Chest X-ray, AP view. Patient: 33 years old, sex M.
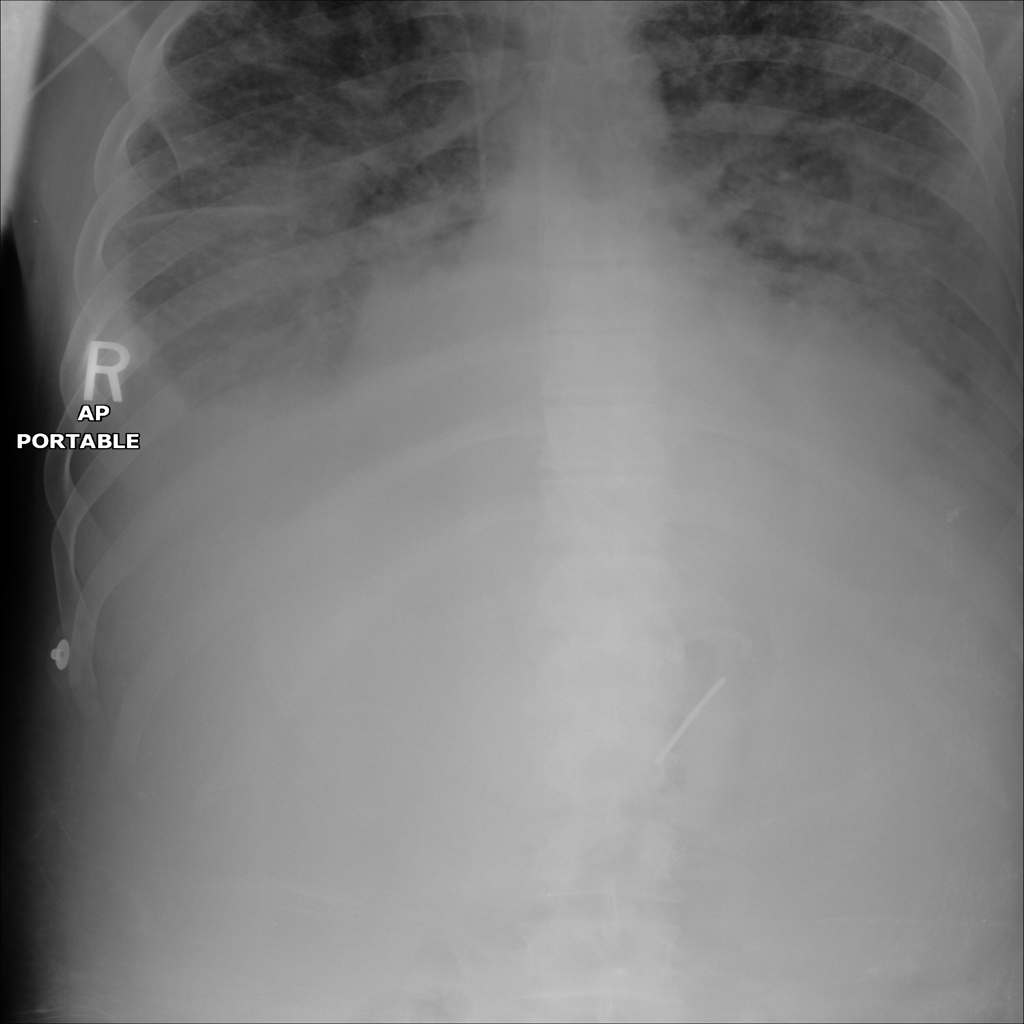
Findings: No Finding